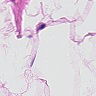
Metastatic tissue present: no